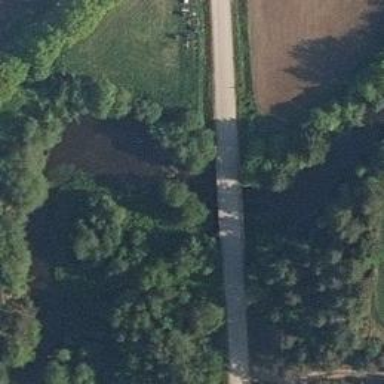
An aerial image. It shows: Tertiary road with bridge.